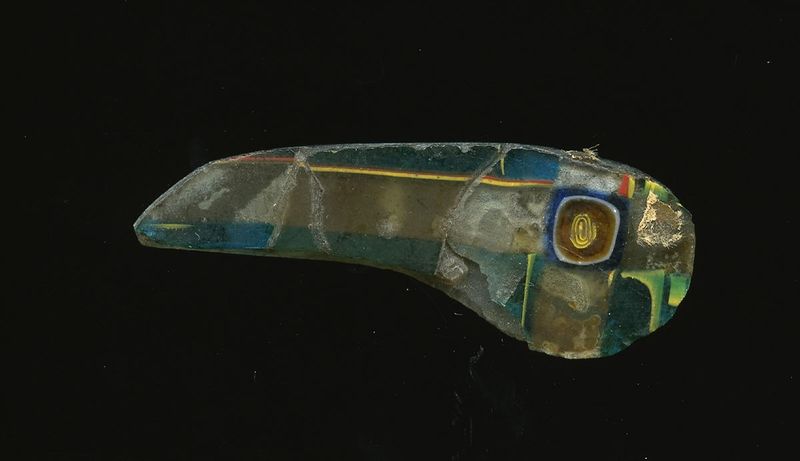
Titel: Mosaikglasfragment
Standort: Hamburg
Institution: Museum für Kunst und Gewerbe Hamburg
Schlagwörter: glas, antike, geschnitten, mosaik, wandschmuck, kaiserzeit, gepresst, bodenbeläge, frühe kaiserzeit, prinzipat, römische, mittlere, späte